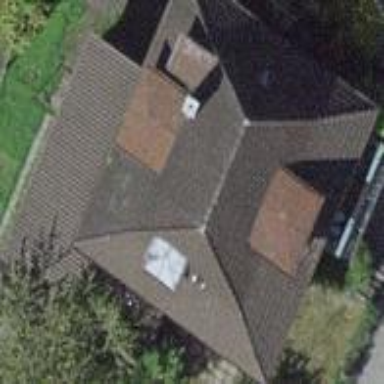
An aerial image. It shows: Gabled roof on residential building.